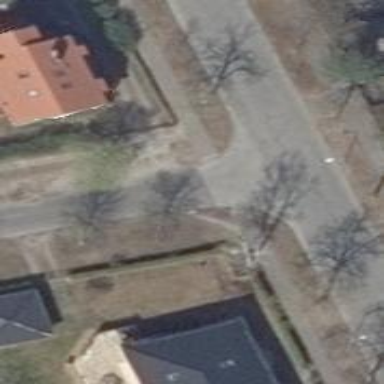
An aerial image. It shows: Residential road.